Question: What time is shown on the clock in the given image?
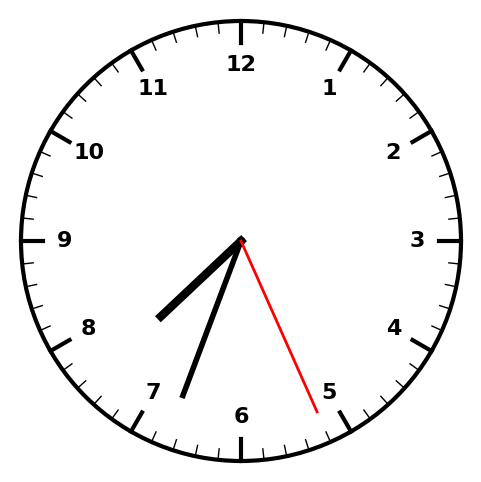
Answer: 07:33:26